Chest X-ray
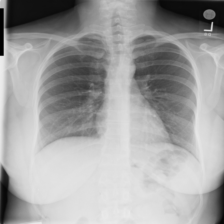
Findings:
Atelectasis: negative
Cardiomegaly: negative
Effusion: negative
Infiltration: negative
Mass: negative
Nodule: negative
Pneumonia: negative
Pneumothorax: negative
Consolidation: negative
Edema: negative
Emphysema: negative
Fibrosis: negative
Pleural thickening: negative
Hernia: negative